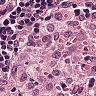
Metastatic tissue present: no